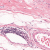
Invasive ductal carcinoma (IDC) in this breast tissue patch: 0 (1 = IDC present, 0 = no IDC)